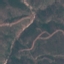
Land use / land cover class: HerbaceousVegetation